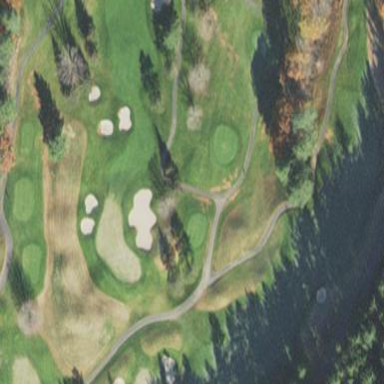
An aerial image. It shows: Golf fairway surrounded by grass.